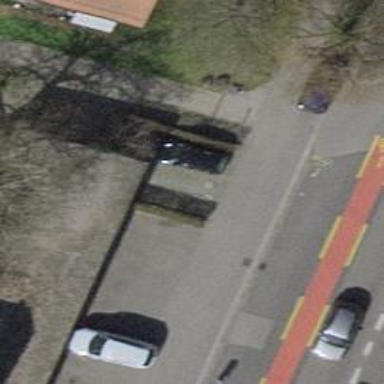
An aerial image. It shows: Bollard barrier.